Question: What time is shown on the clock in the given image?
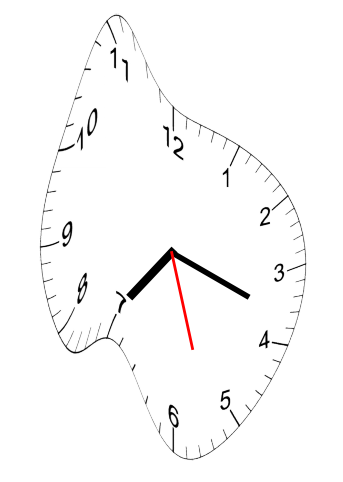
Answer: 07:18:27